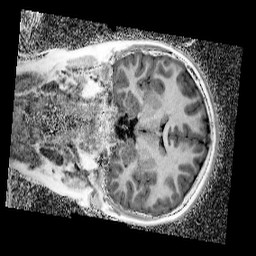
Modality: UNIT1_denoised
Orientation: coronal
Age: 9
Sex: female
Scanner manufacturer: siemens
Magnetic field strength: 3 T
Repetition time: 4 s
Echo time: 0.00299 s